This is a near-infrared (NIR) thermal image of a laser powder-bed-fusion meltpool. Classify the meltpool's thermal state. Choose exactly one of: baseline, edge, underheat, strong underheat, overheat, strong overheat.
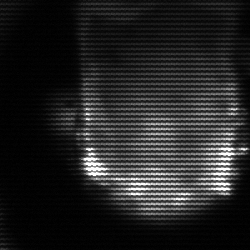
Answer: baseline